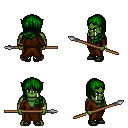
a pixel art fantasy rpg character, male body template, orc, green skin, brown robe, white pants, green left-swept hairstyle, bracelets, ghillies, spear, four views (front, back, left, right), 2x2 character sprite sheet, small pixel art, hard edges, no anti-aliasing